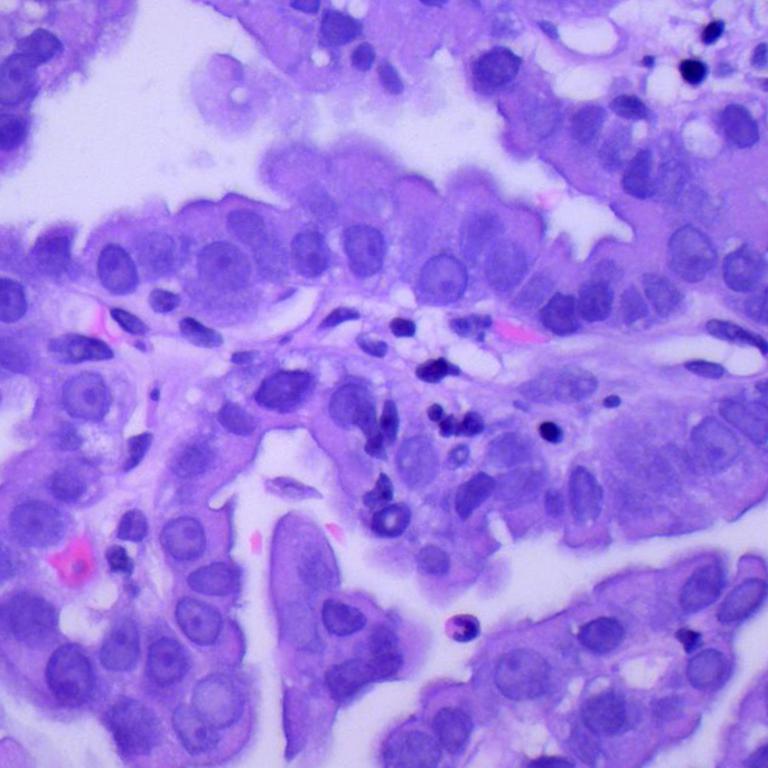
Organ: lung
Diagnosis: adenocarcinomas